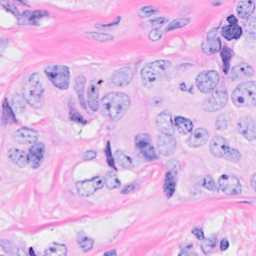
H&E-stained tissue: Breast